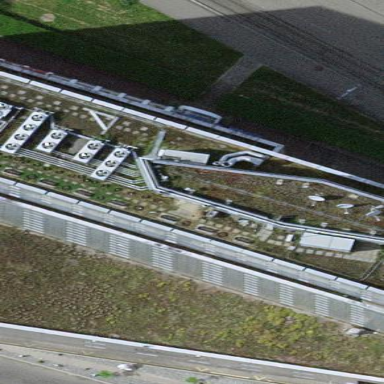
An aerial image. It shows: Hotel with flat roof.